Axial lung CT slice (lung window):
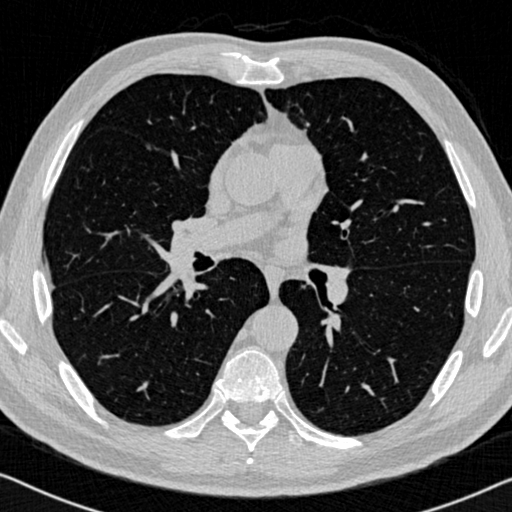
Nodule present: no